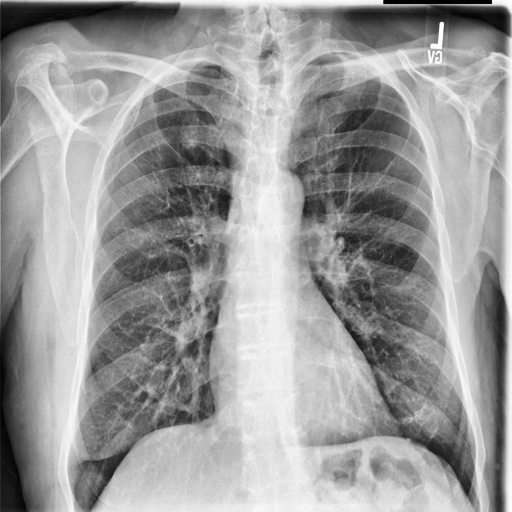
Finding: NORMAL